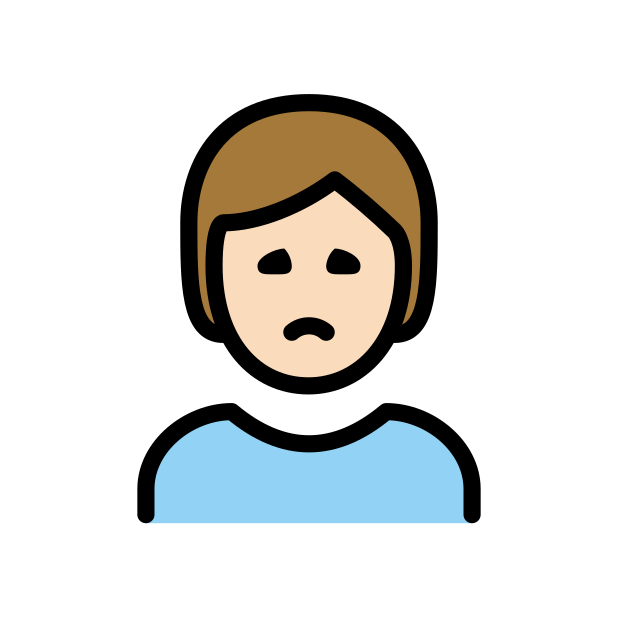
person frowning: light skin tone